Question: I'm trying to load configuration files located within the folder. This is my project structure:

To load these files, I'm using the following VM arguments:
'''
-Dconfig=classpath://properties/xfb.common.properties;classpath://properties/cfb.cm.properties
-Dspring.profiles.active=classpath://properties/xfb.common.properties;classpath://properties/cfb.cm.properties
'''
However, when I run the application, I get the following error:
'''
10:54:59.608 [main] ERROR org.springframework.boot.SpringApplication - Application run failed
java.lang.IllegalStateException: Location 'file:./config/*/application-classpath://properties/xfb.common.properties;classpath://properties/xfb.cm.properties.yaml' must end with '*/'
at org.springframework.util.Assert.state(Assert.java:97)
at org.springframework.boot.context.config.LocationResourceLoader.validatePattern(LocationResourceLoader.java:134)
at org.springframework.boot.context.config.LocationResourceLoader.getResources(LocationResourceLoader.java:95)
at org.springframework.boot.context.config.StandardConfigDataLocationResolver.resolvePattern(StandardConfigDataLocationResolver.java:311)
at org.springframework.boot.context.config.StandardConfigDataLocationResolver.resolve(StandardConfigDataLocationResolver.java:297)
at org.springframework.boot.context.config.StandardConfigDataLocationResolver.resolve(StandardConfigDataLocationResolver.java:249)
at org.springframework.boot.context.config.StandardConfigDataLocationResolver.resolveProfileSpecific(StandardConfigDataLocationResolver.java:148)
at org.springframework.boot.context.config.ConfigDataLocationResolvers.lambda$resolve$2(ConfigDataLocationResolvers.java:120)
at org.springframework.boot.context.config.ConfigDataLocationResolvers.resolve(ConfigDataLocationResolvers.java:126)
at org.springframework.boot.context.config.ConfigDataLocationResolvers.resolve(ConfigDataLocationResolvers.java:119)
at org.springframework.boot.context.config.ConfigDataLocationResolvers.resolve(ConfigDataLocationResolvers.java:107)
at org.springframework.boot.context.config.ConfigDataImporter.resolve(ConfigDataImporter.java:105)
at org.springframework.boot.context.config.ConfigDataImporter.resolve(ConfigDataImporter.java:97)
at org.springframework.boot.context.config.ConfigDataImporter.resolveAndLoad(ConfigDataImporter.java:85)
at org.springframework.boot.context.config.ConfigDataEnvironmentContributors.withProcessedImports(ConfigDataEnvironmentContributors.java:116)
at org.springframework.boot.context.config.ConfigDataEnvironment.processWithProfiles(ConfigDataEnvironment.java:311)
at org.springframework.boot.context.config.ConfigDataEnvironment.processAndApply(ConfigDataEnvironment.java:232)
at org.springframework.boot.context.config.ConfigDataEnvironmentPostProcessor.postProcessEnvironment(ConfigDataEnvironmentPostProcessor.java:102)
at org.springframework.boot.context.config.ConfigDataEnvironmentPostProcessor.postProcessEnvironment(ConfigDataEnvironmentPostProcessor.java:94)
at org.springframework.boot.env.EnvironmentPostProcessorApplicationListener.onApplicationEnvironmentPreparedEvent(EnvironmentPostProcessorApplicationListener.java:102)
at org.springframework.boot.env.EnvironmentPostProcessorApplicationListener.onApplicationEvent(EnvironmentPostProcessorApplicationListener.java:87)
at org.springframework.context.event.SimpleApplicationEventMulticaster.doInvokeListener(SimpleApplicationEventMulticaster.java:176)
at org.springframework.context.event.SimpleApplicationEventMulticaster.invokeListener(SimpleApplicationEventMulticaster.java:169)
at org.springframework.context.event.SimpleApplicationEventMulticaster.multicastEvent(SimpleApplicationEventMulticaster.java:143)
at org.springframework.context.event.SimpleApplicationEventMulticaster.multicastEvent(SimpleApplicationEventMulticaster.java:131)
at org.springframework.boot.context.event.EventPublishingRunListener.environmentPrepared(EventPublishingRunListener.java:85)
at org.springframework.boot.SpringApplicationRunListeners.lambda$environmentPrepared$2(SpringApplicationRunListeners.java:66)
at java.base/java.util.ArrayList.forEach(ArrayList.java:1541)
at org.springframework.boot.SpringApplicationRunListeners.doWithListeners(SpringApplicationRunListeners.java:120)
at org.springframework.boot.SpringApplicationRunListeners.doWithListeners(SpringApplicationRunListeners.java:114)
at org.springframework.boot.SpringApplicationRunListeners.environmentPrepared(SpringApplicationRunListeners.java:65)
at org.springframework.boot.SpringApplication.prepareEnvironment(SpringApplication.java:344)
at org.springframework.boot.SpringApplication.run(SpringApplication.java:302)
at api_module.ApiModule.main(ApiModule.java:52)
'''
I'm using the following versions:
- - - - - - -
Do you have any idea why I get this error?
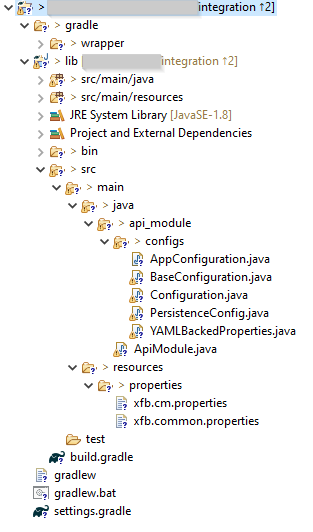
Answer: The 'spring.profiles.active' VM argument should contain a comma separated list of Spring profiles you want to use. For example, if you want to use a "dev" and "customprofile2" profile, you can pass it like:
'''
-Dspring.profiles.active=dev,customprofile2
'''
What happens then is that Spring will load profile-specific configuration files as mentioned in <URL>. One location where Spring will look for configuration files is within the './config/' directory, such as './config/application-{profile}.yaml'. In my example that would be './config/application-dev.yml' and './config/application-customprofile2.yml'.
Now, in your case you're using the 'spring.profiles.active' VM argument to pass a list of files. By doing so, Spring will look for a file called './config/application-classpath://properties/xfb.common.properties;classpath://properties/xfb.cm.properties.yaml'. Since this is not a valid file, it throws an error.
If you want to load these properties files, you can use the '--spring.config.location' argument. For example:
'''
--spring.config.location=classpath:/properties/xfb.common.properties,classpath:/properties/xfb.cm.properties
'''
Make sure to use a comma to separate the files, and to replace 'classpath://' by 'classpath:/'.
There are various other ways of loading externalized configuration files. To check out what options there are, check <URL>.